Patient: sex M, age 32
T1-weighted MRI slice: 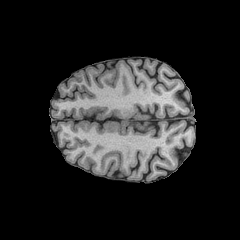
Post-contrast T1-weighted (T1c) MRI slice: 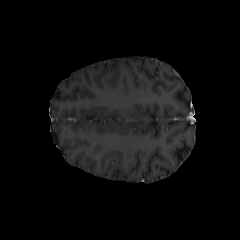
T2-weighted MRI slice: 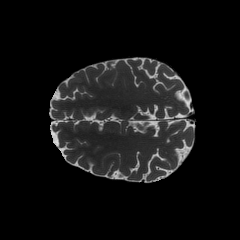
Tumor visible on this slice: no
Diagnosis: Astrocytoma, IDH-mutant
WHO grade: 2